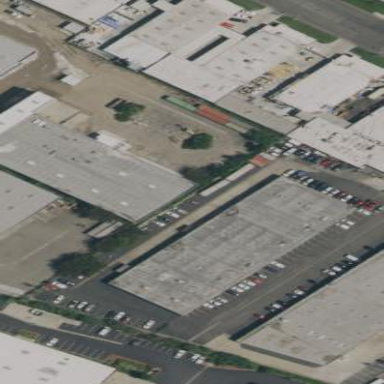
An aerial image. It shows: Industrial building.